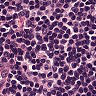
Metastatic tissue present: no